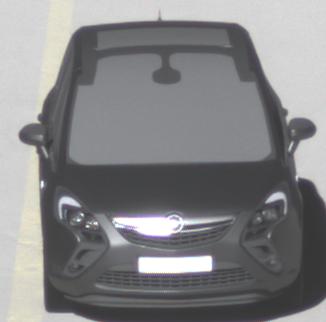
Make: Opel
Model: Zafira Tourer 1.8
Detailed model: Zafira (C) Tourer
Model produced from: 2012/01
Model produced until: 2015/06
Doors: 5
Color: gray
Road condition: dry road
Daytime: morning or afternoon
Contrast: high contrast